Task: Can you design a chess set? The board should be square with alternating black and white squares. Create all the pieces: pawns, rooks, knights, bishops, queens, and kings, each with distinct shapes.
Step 5514:
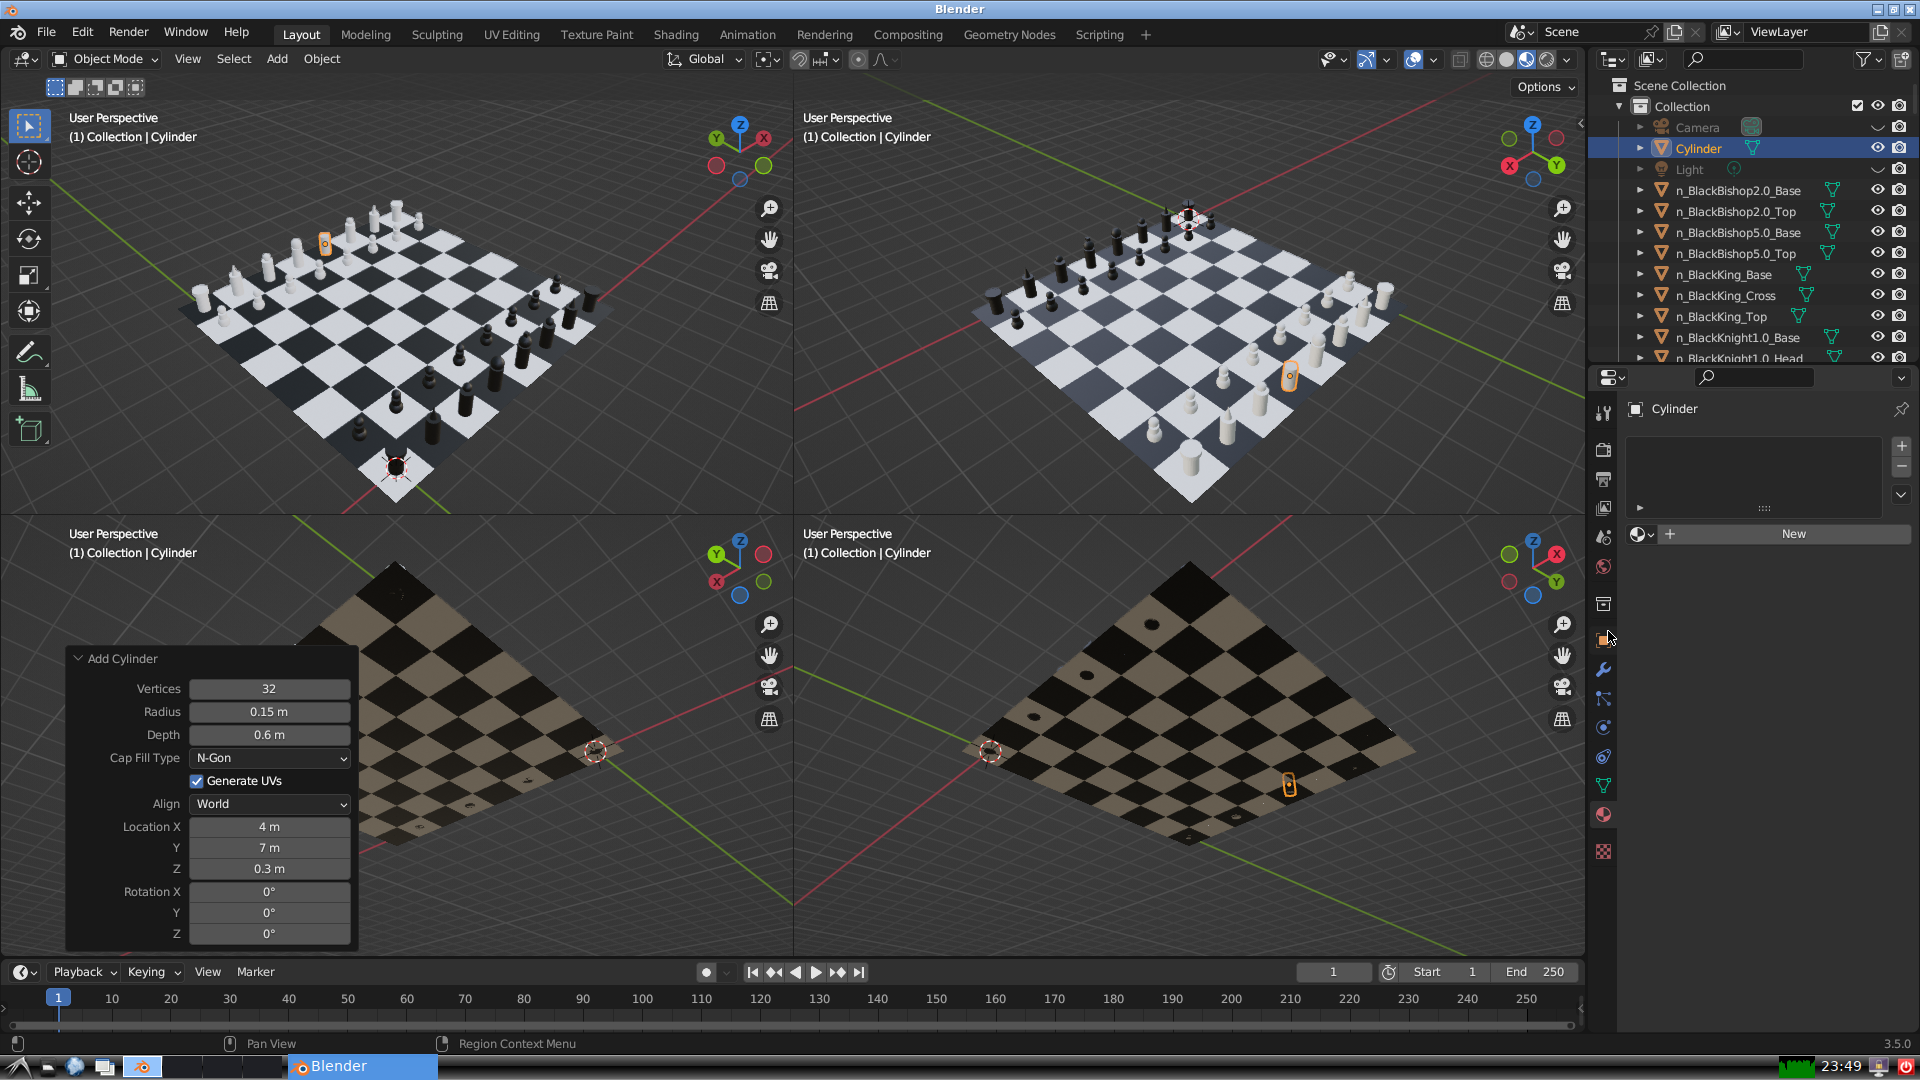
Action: click: no